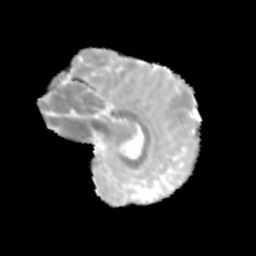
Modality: MD
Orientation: sagittal
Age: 9
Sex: male
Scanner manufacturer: siemens
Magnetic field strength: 3 T
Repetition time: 3.8 s
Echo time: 0.07 s